Interaction volume radius: 10 \u00c5
Interaction volume height: 10 \u00c5
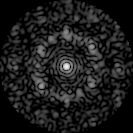
Disorder parameter: 0.6992